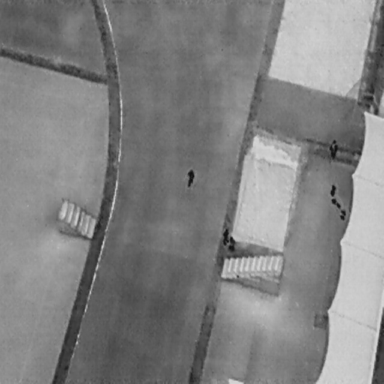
There are four People in the infrared image.